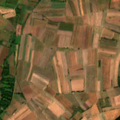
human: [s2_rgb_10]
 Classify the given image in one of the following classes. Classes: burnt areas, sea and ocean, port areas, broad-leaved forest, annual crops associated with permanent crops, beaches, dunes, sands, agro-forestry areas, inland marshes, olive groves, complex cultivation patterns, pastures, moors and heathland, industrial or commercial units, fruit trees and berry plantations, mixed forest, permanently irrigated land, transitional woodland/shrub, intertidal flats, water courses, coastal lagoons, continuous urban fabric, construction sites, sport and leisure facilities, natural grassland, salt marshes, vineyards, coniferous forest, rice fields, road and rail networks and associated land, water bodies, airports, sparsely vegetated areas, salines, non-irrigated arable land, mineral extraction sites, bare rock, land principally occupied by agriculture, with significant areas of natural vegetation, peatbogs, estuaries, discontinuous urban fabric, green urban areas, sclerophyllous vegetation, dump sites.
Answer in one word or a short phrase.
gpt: non-irrigated arable land